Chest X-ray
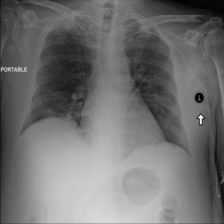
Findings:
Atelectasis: negative
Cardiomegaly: negative
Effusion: negative
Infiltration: negative
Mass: negative
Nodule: negative
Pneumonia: negative
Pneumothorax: negative
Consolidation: negative
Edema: negative
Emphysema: negative
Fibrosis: negative
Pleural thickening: negative
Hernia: negative